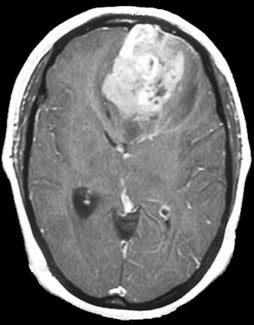
Label: meningioma